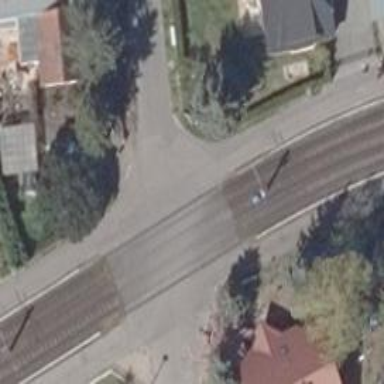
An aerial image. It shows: Level crossing along the railway.